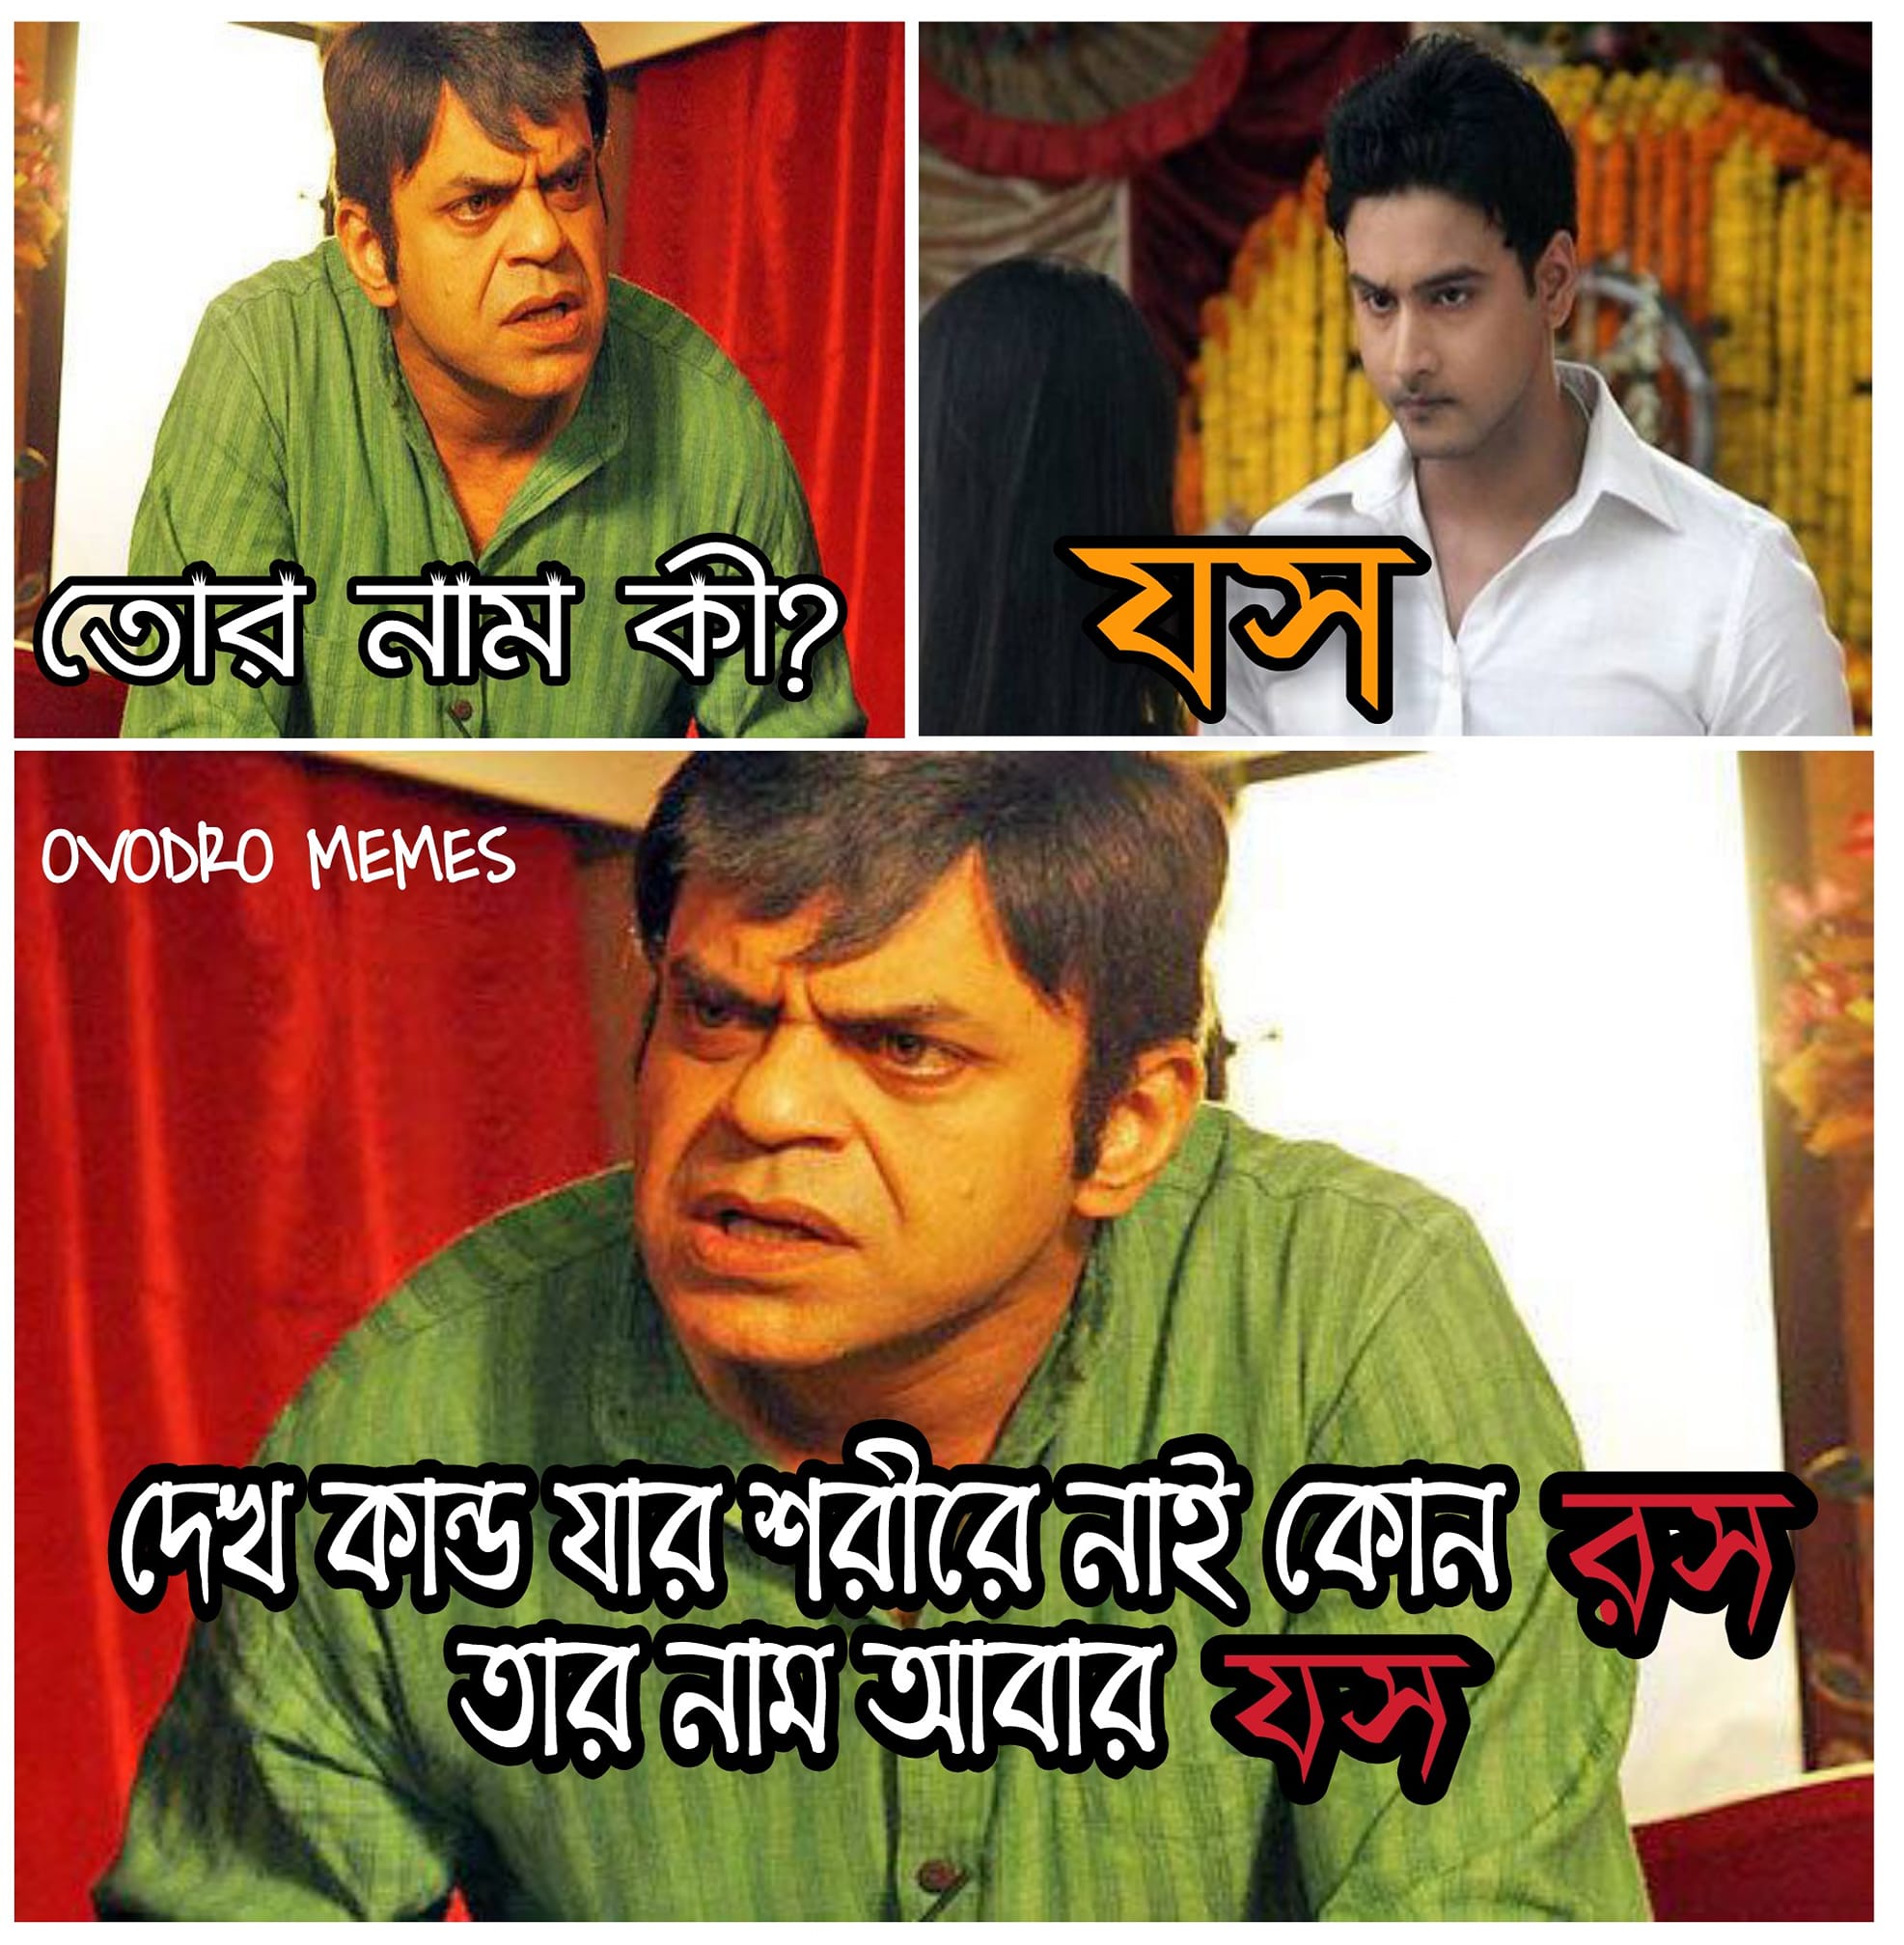
Caption: তোর নাম কী ?   যস    দেখ কান্ড যার শরীরে নাই কোন রস তার নাম আবার যস
Label: hate